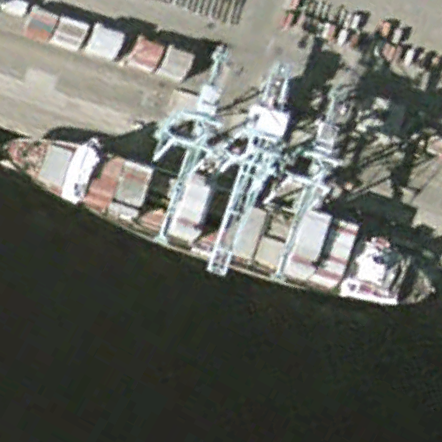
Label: Container_ship